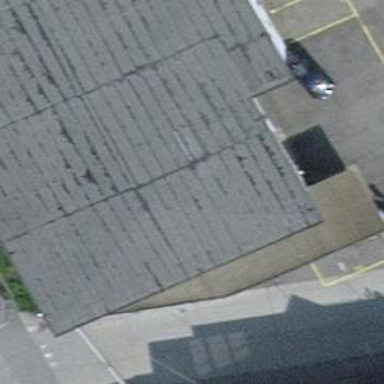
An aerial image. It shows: Car repair shop.